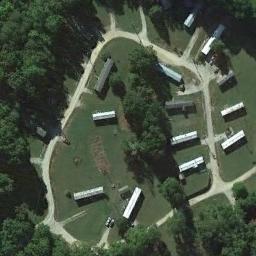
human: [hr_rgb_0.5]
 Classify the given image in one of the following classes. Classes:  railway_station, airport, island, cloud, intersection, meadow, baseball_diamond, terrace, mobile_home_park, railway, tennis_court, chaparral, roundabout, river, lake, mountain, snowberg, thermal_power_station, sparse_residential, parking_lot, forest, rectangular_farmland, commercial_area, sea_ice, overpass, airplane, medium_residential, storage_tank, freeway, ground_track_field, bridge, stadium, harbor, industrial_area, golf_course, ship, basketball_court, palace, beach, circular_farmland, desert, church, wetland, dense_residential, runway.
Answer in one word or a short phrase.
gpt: mobile_home_park